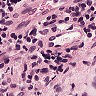
Metastatic tissue present: no